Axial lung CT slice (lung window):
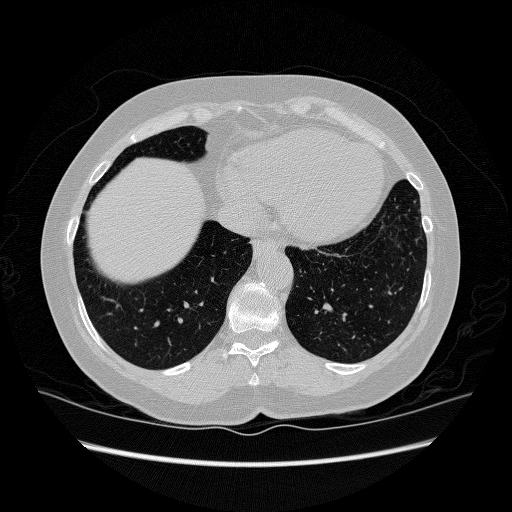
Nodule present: no